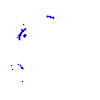
Particle: proton